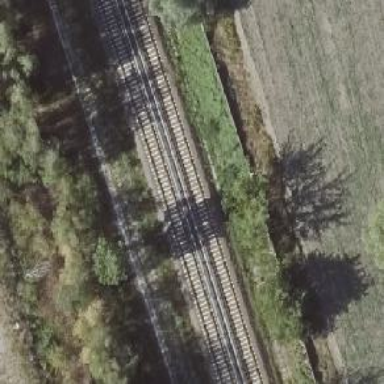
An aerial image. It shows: Light rail railway line with electrified rails.